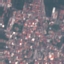
Land use / land cover class: Residential